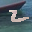
Label: 2